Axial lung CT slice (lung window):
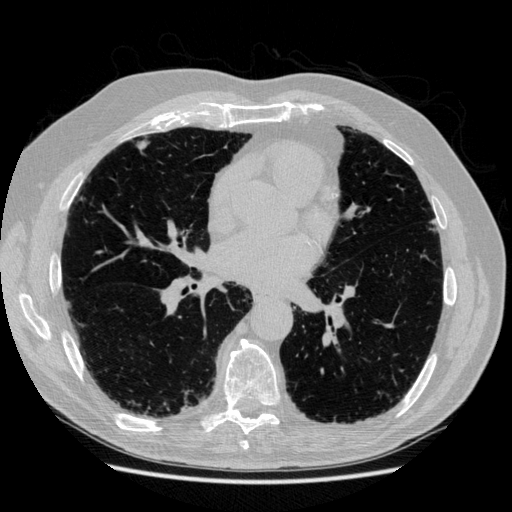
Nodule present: yes
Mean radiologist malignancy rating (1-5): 3